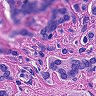
Metastatic tissue present: yes